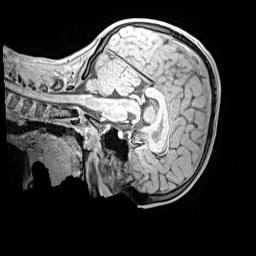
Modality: MP2RAGE
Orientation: sagittal
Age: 12
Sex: male
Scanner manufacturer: siemens
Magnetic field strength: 3 T
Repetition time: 4 s
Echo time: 0.00299 s